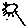
Label: sun